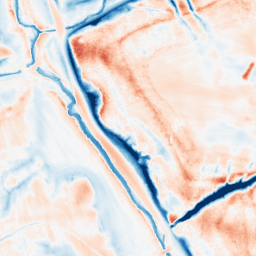
Category: trend_removal
Decomposition family: local_polynomial
Decomposition parameters: window_size: 31
degree: 3
Upsampling method: sinc_hamming
Upsampling parameters: scale: 8
kernel_size: 16
Upsampling scale: 8